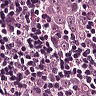
Metastatic tissue present: yes